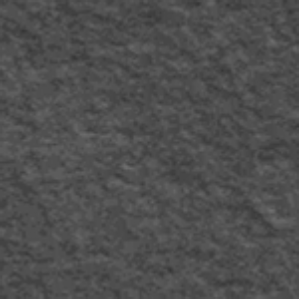
Label: frost